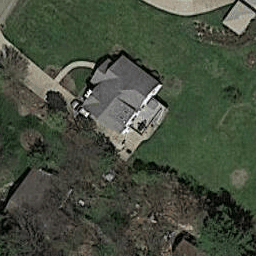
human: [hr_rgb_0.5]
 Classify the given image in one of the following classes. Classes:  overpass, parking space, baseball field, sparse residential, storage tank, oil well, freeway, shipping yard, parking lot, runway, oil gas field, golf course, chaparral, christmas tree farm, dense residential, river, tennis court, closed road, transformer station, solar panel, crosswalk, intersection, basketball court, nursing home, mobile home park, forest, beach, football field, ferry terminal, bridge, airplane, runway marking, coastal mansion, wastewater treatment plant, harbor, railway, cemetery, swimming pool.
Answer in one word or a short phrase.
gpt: sparse residential